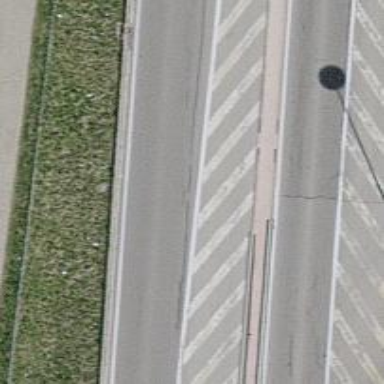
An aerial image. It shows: Trunk highway.